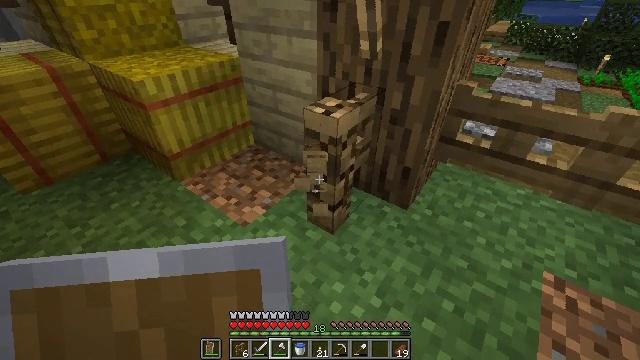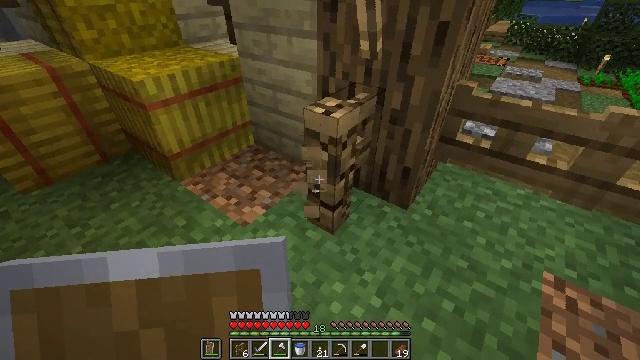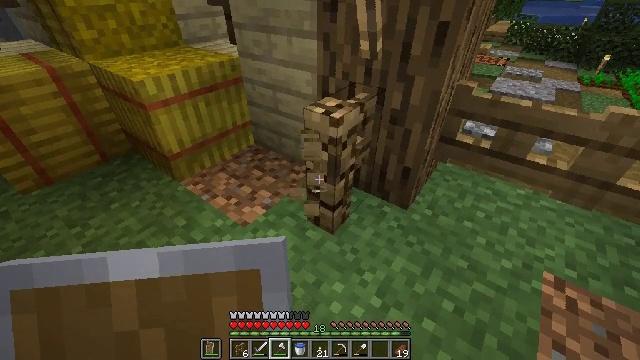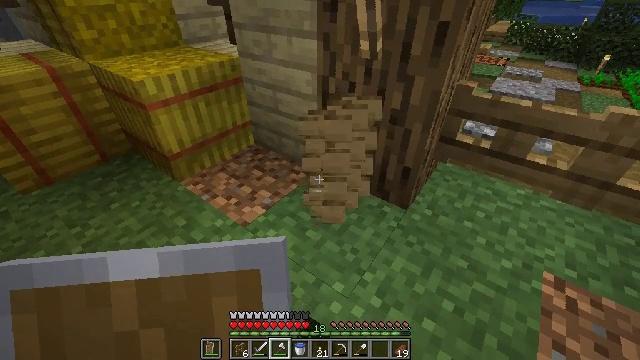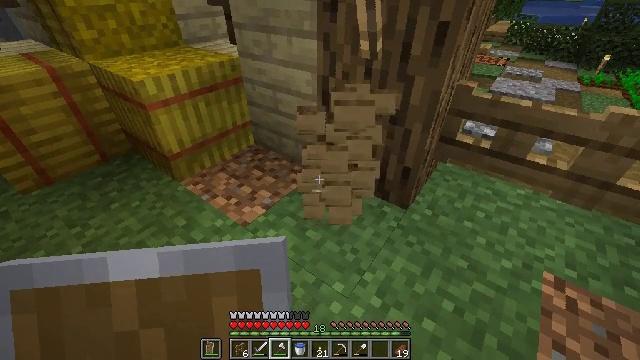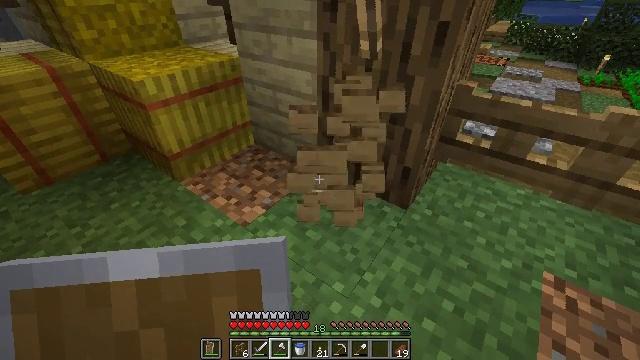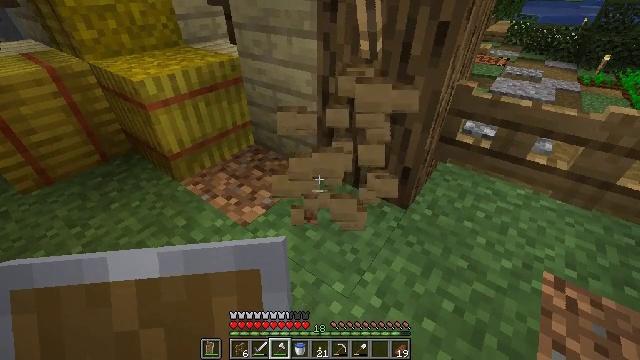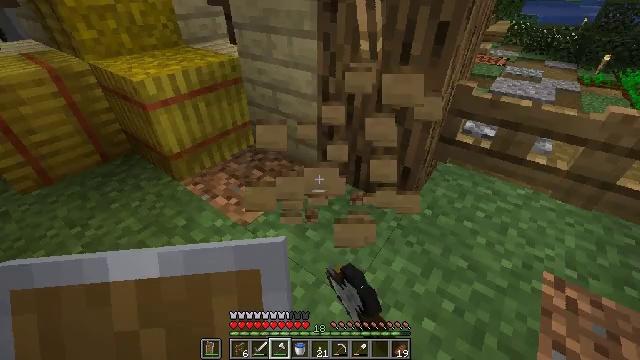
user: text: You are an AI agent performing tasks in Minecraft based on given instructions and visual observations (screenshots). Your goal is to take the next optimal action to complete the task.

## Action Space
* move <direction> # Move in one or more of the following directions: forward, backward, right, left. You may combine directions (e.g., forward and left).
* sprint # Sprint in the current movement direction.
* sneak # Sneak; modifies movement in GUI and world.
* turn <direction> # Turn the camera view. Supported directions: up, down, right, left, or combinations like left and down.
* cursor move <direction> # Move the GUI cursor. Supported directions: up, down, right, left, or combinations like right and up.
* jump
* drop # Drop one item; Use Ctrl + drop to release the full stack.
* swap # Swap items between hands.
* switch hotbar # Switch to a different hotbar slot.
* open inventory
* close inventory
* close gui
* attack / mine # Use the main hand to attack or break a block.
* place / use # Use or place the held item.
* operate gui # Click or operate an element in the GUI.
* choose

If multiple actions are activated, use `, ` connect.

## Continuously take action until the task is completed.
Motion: motion action
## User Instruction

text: Gather the oak fence pieces.
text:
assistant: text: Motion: attack / mine
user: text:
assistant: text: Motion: attack / mine
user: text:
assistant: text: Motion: attack / mine
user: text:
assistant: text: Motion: attack / mine
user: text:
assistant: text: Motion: attack / mine
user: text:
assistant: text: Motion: attack / mine
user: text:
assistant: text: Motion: attack / mine
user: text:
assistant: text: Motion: attack / mine